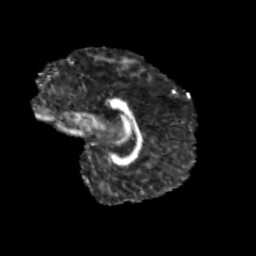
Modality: FA
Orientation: sagittal
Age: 13
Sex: female
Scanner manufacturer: siemens
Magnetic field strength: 3 T
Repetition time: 3.8 s
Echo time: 0.07 s